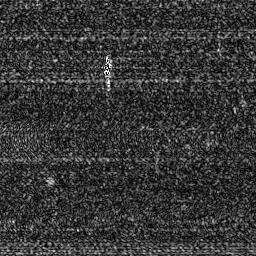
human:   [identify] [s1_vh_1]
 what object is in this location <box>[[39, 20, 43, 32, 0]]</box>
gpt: <ref>1 small ship at the top</ref>